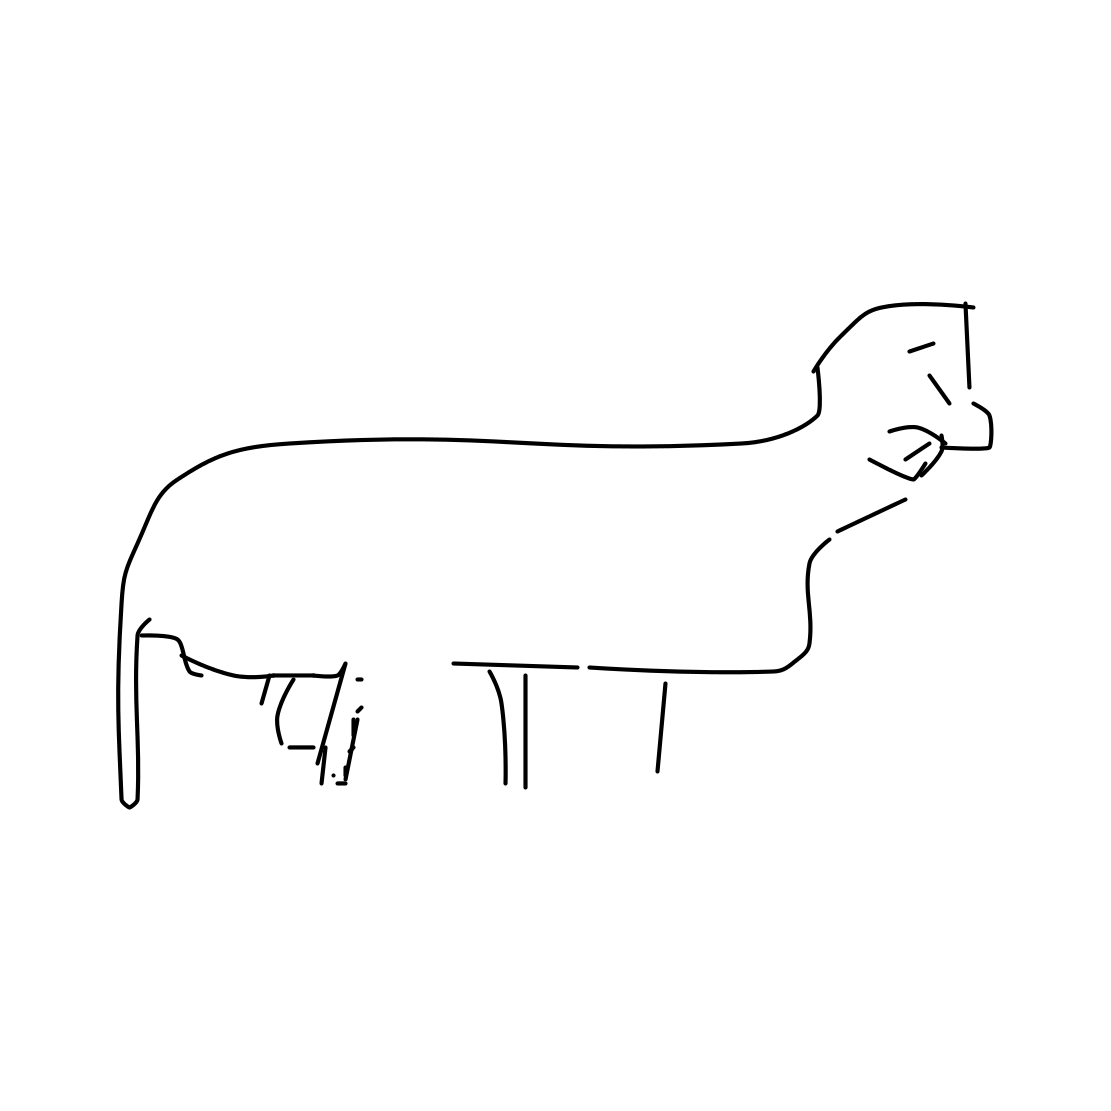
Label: cow